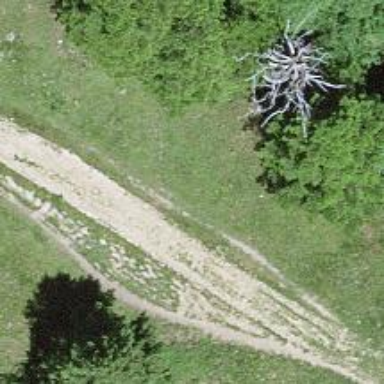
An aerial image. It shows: Gravel path with excellent trail visibility. The tracktype is grade5.